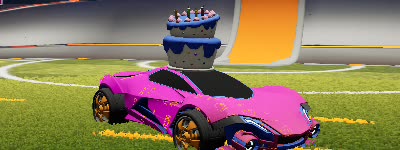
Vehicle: werewolf